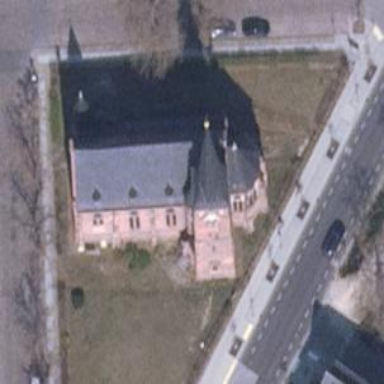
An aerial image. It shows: Church which is place of worship.